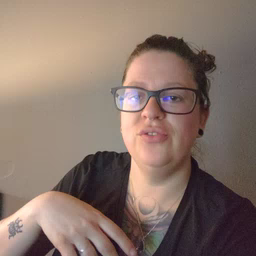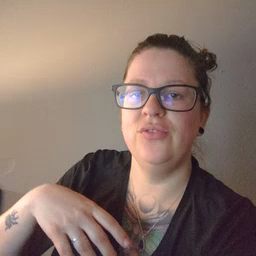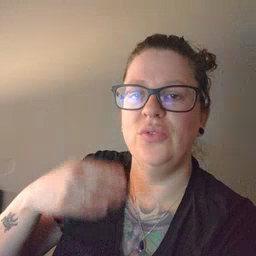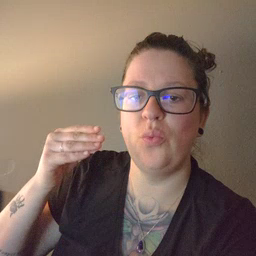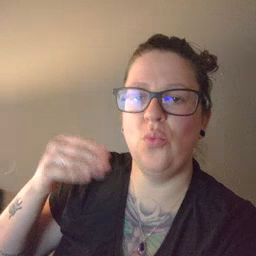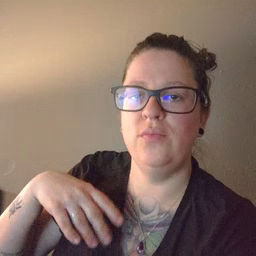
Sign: store